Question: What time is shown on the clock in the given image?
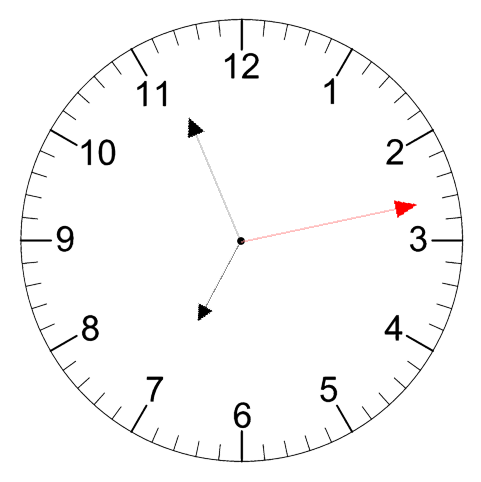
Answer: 06:56:13